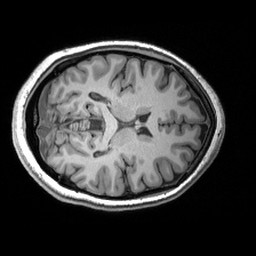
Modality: T1w
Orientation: axial
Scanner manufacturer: siemens
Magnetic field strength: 3 T
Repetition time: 2.53 s
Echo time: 0.00299 s